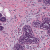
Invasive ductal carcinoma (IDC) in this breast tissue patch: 0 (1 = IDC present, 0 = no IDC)